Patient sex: F
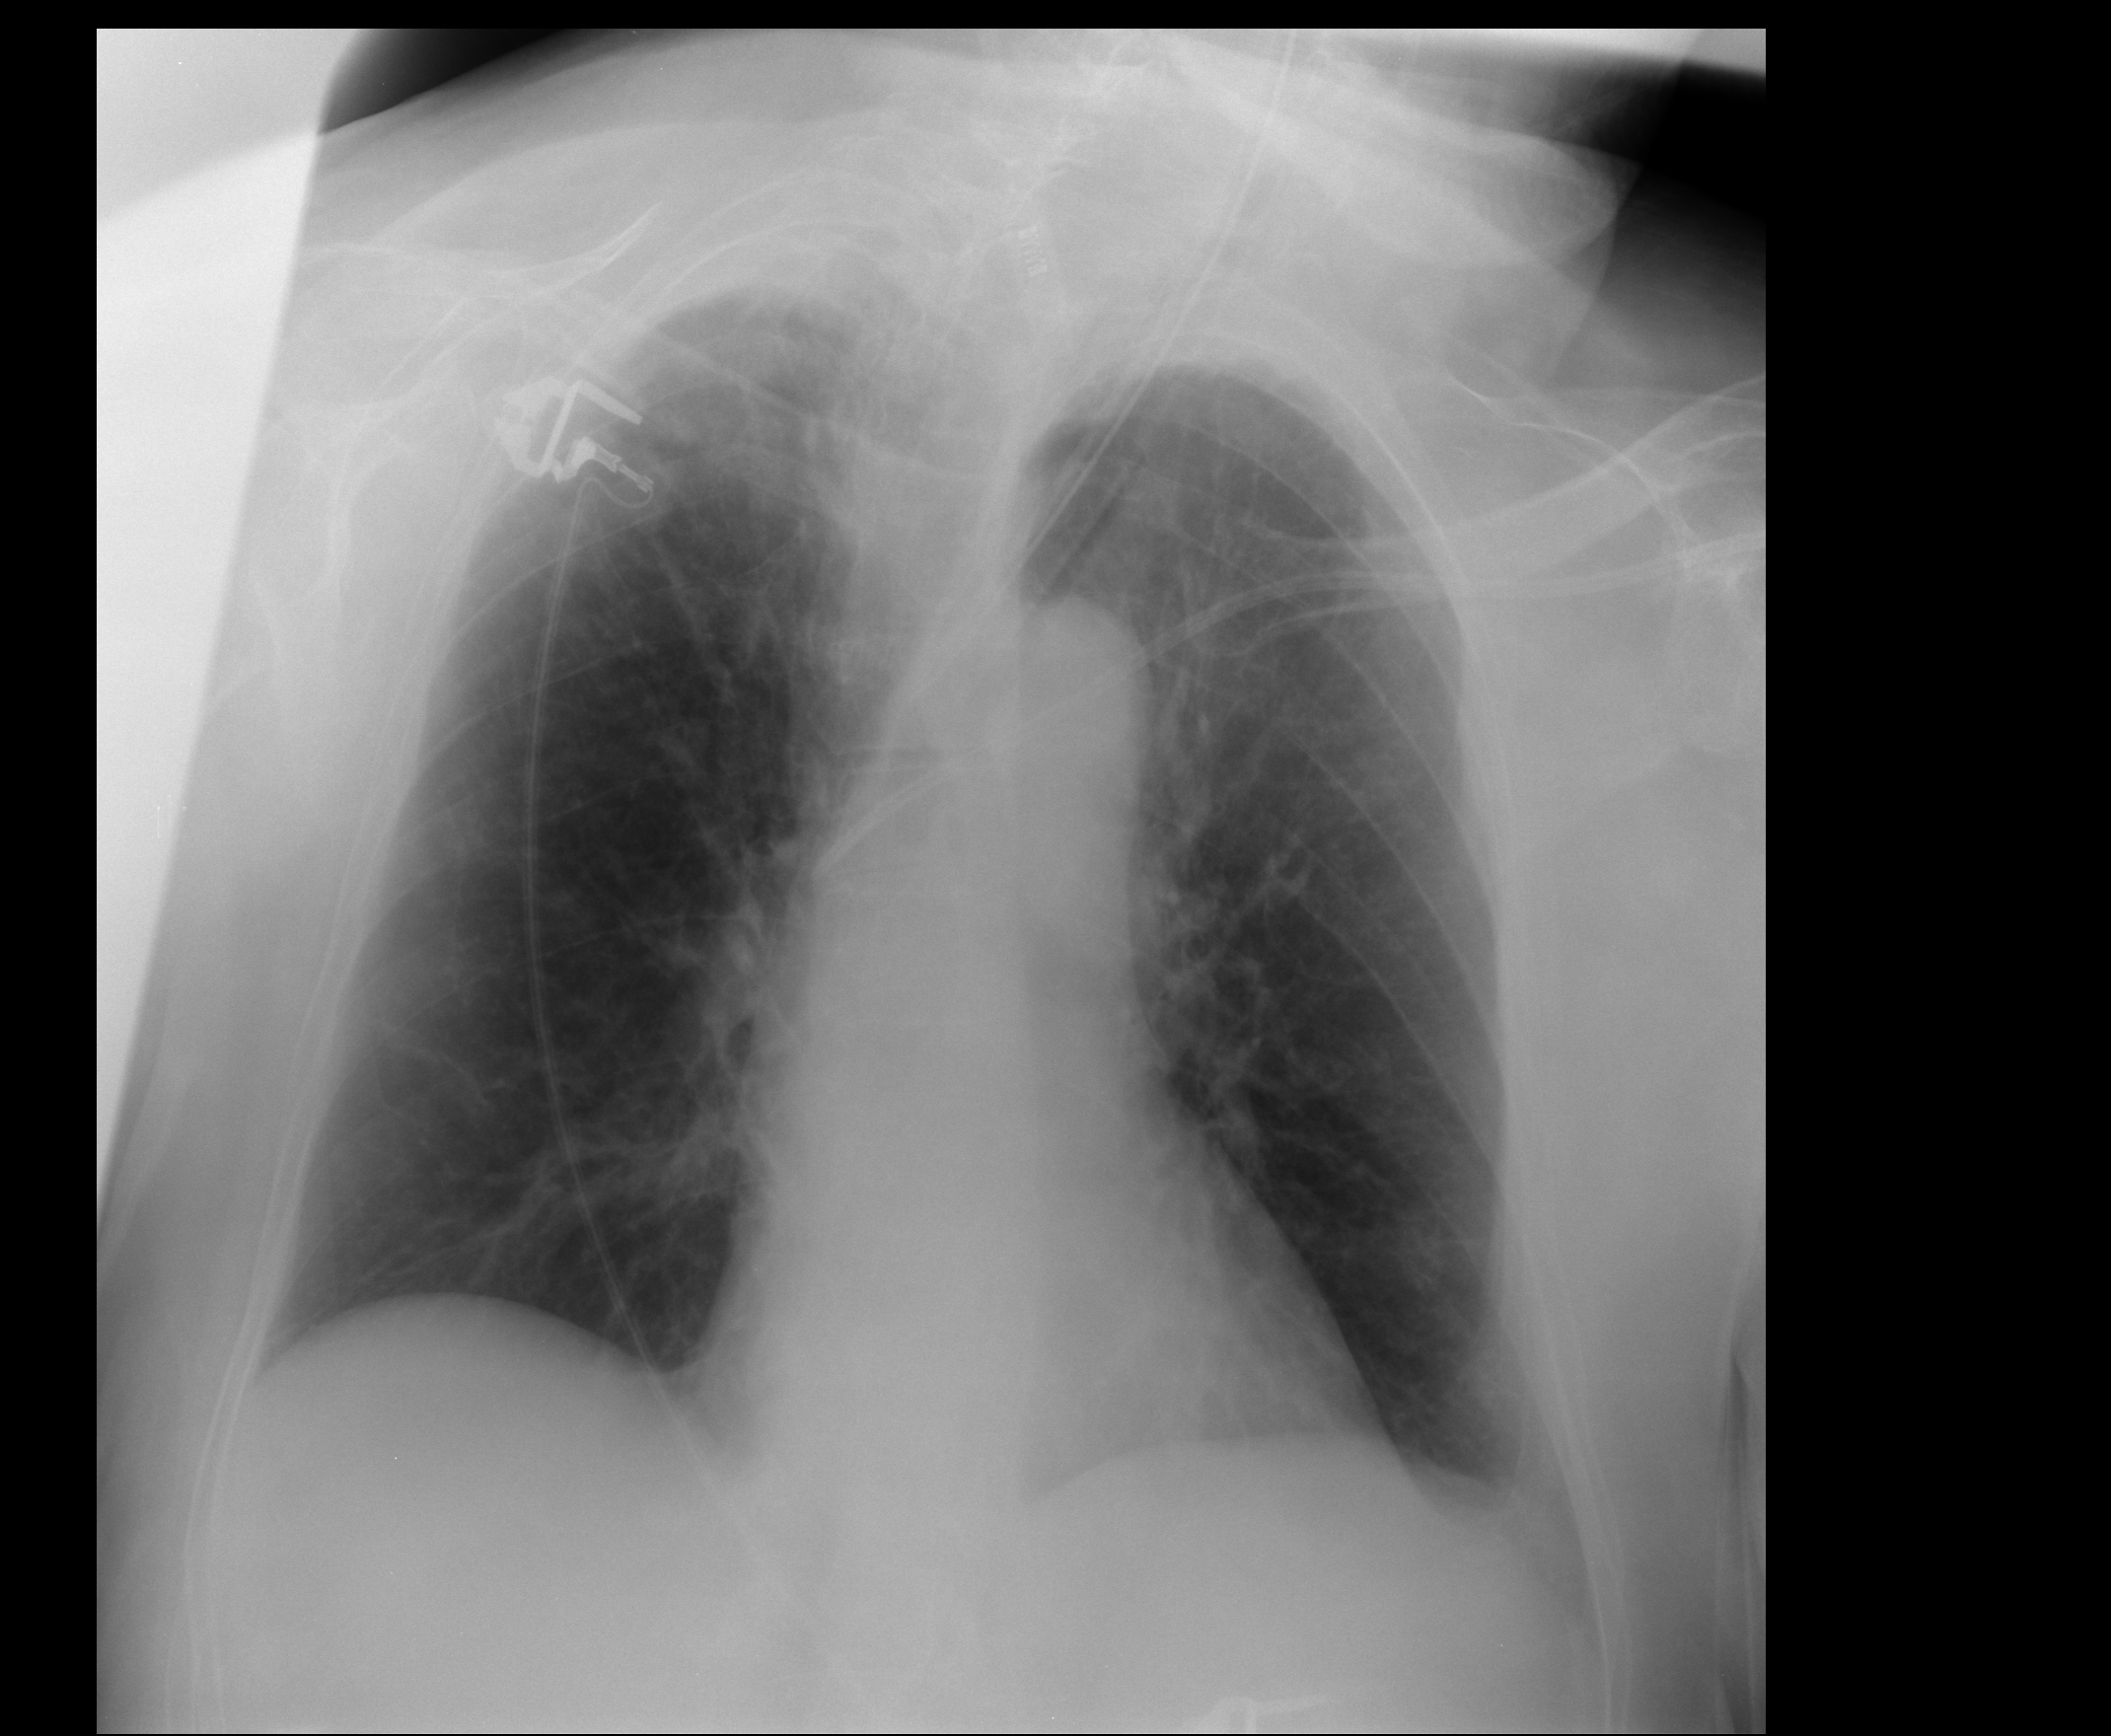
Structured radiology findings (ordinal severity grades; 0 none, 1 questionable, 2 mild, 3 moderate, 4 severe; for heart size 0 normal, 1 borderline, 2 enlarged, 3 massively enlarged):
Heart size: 0
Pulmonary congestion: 0
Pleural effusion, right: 0
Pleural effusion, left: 1
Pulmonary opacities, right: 0
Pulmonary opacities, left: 0
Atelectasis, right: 0
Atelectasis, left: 1